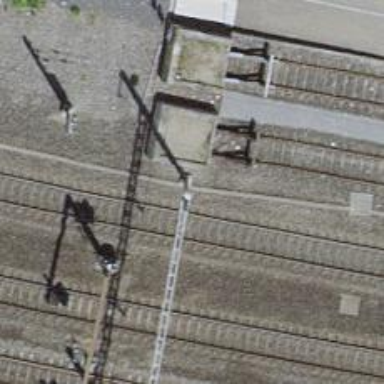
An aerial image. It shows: Railway buffer stop.